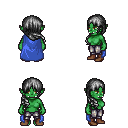
a pixel art fantasy rpg character, female body template, orc, green skin, blue cape, metal pants, gray right-swept hairstyle, brown shoes, four views (front, back, left, right), 2x2 character sprite sheet, small pixel art, hard edges, no anti-aliasing